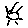
Label: sun